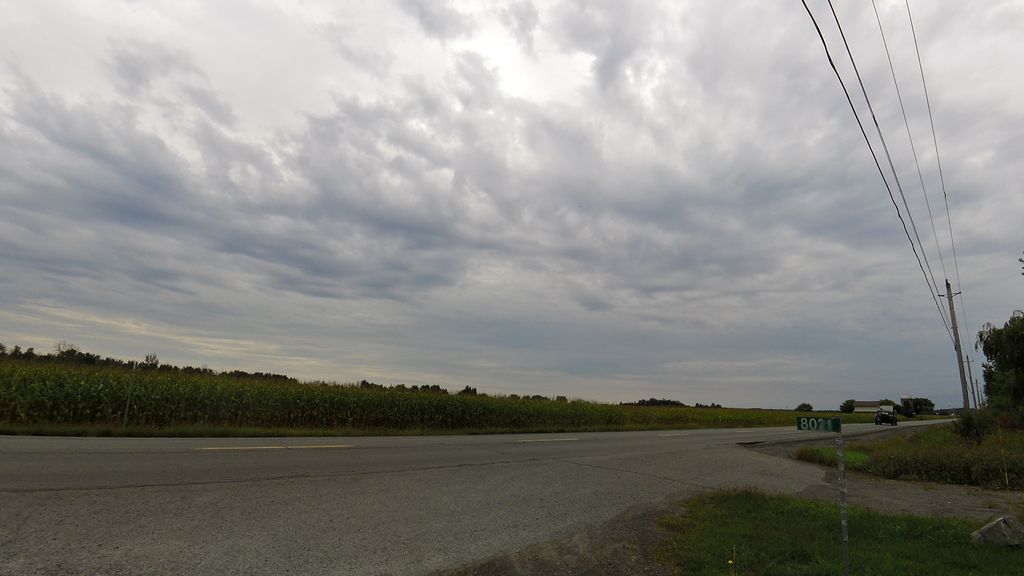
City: ottawa-gatineau